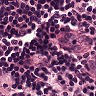
Metastatic tissue present: no